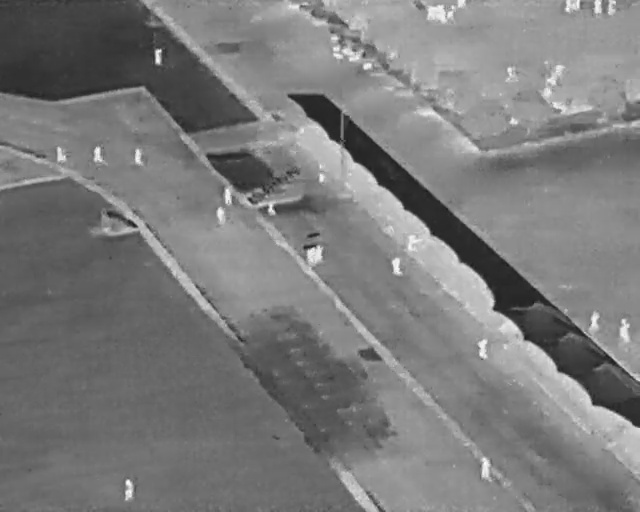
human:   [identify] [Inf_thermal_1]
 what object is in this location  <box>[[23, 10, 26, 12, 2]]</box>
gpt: <ref>1 medium person at the top left</ref>

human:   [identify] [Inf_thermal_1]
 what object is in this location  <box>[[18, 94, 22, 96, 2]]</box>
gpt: <ref>1 medium person at the bottom left</ref>

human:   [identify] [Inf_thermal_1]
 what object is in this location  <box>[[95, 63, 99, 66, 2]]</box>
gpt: <ref>1 large person at the right</ref>

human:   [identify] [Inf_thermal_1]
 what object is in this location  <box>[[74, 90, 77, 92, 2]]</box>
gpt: <ref>1 medium person at the bottom right</ref>